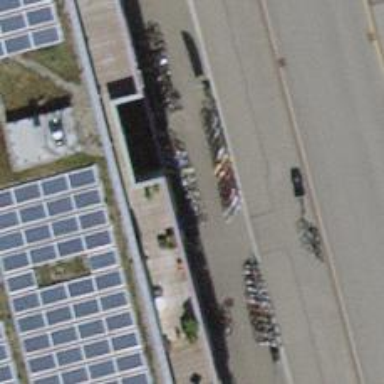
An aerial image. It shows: Bicycle repair station.